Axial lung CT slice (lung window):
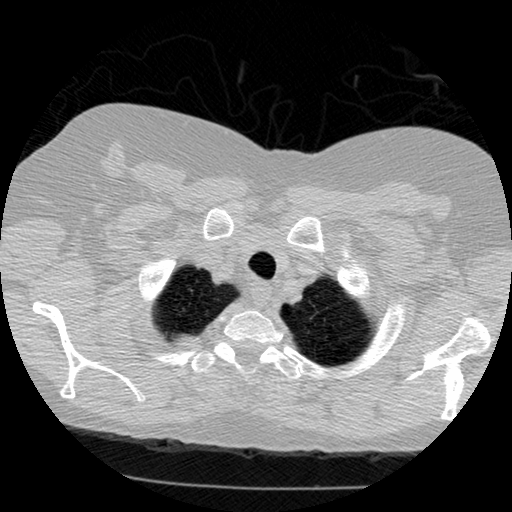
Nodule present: no